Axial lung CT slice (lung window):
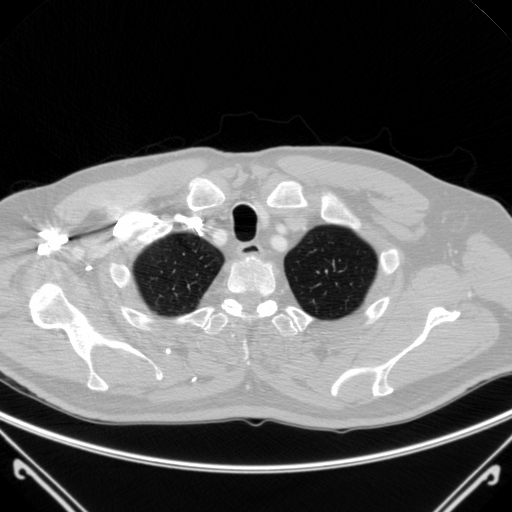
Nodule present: no